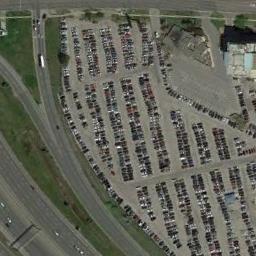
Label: parking_lot